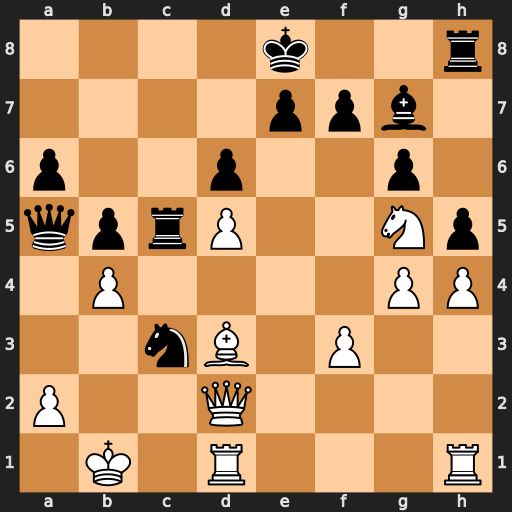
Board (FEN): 4k2r/4ppb1/p2p2p1/qprP2Np/1P4PP/2nB1P2/P2Q4/1K1R3R
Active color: w
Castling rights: k
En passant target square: -
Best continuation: Qxc3 Bxc3 bxa5